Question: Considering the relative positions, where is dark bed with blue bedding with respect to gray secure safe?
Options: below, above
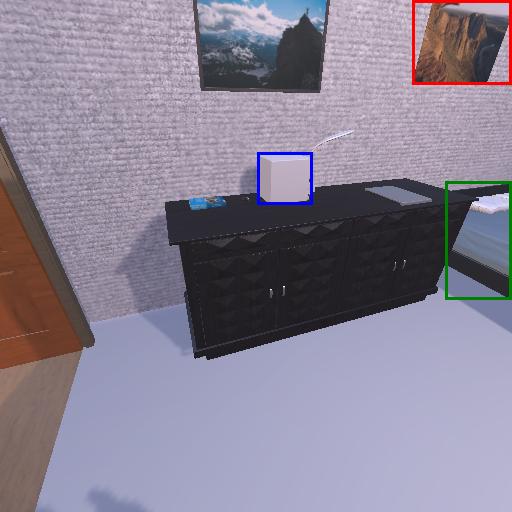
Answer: below